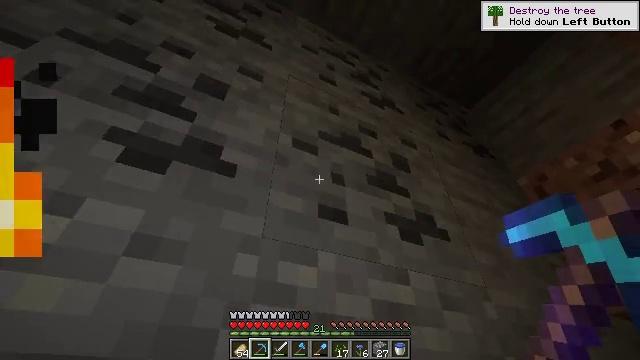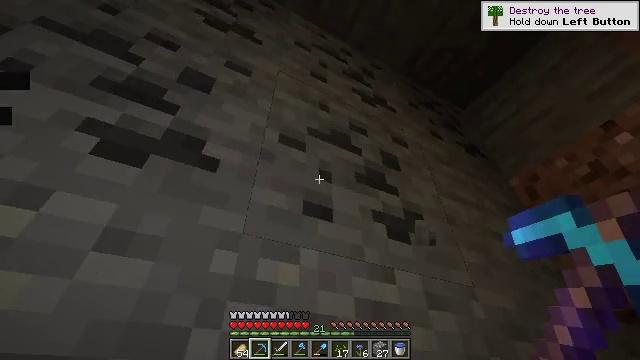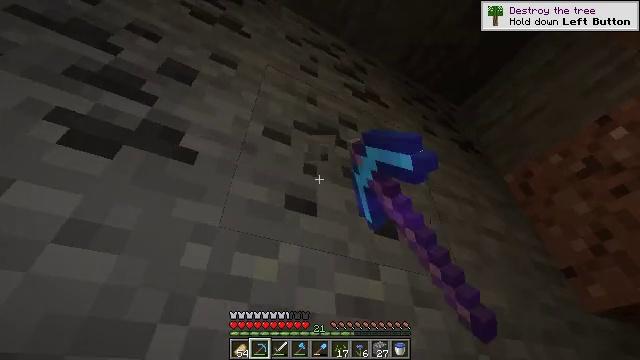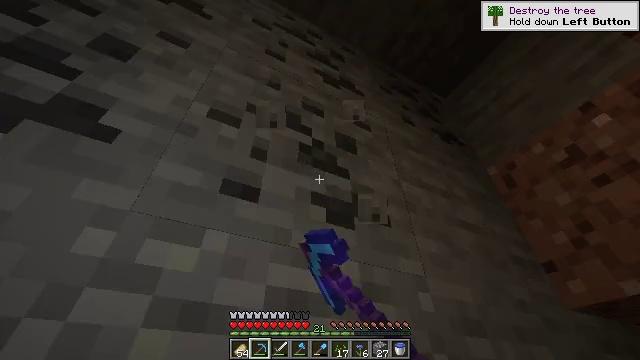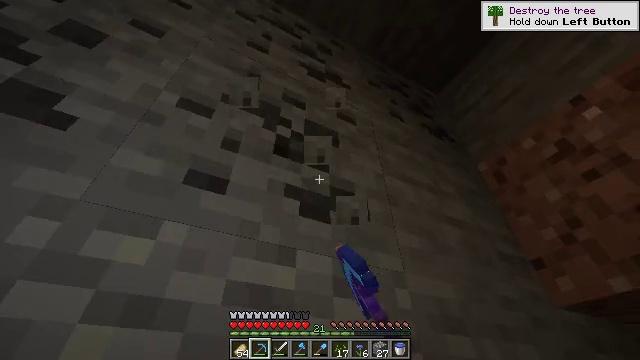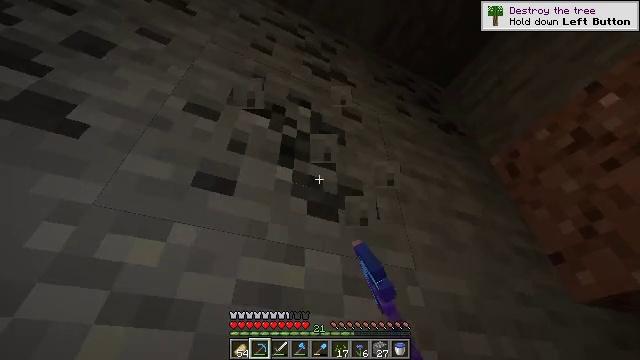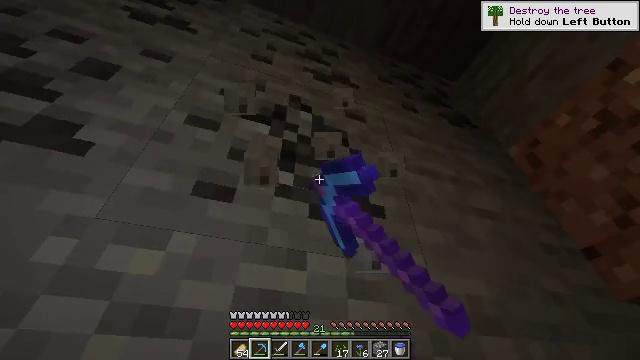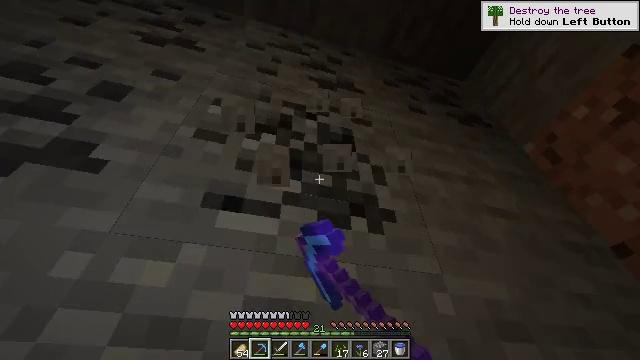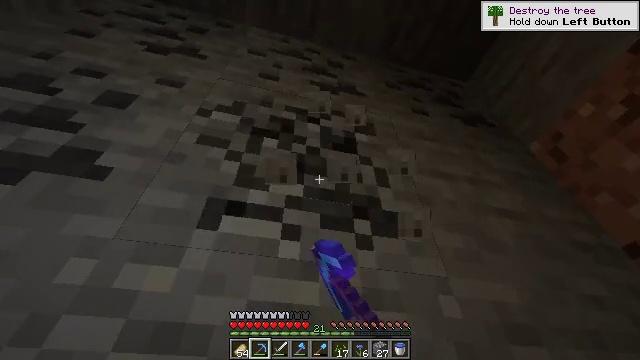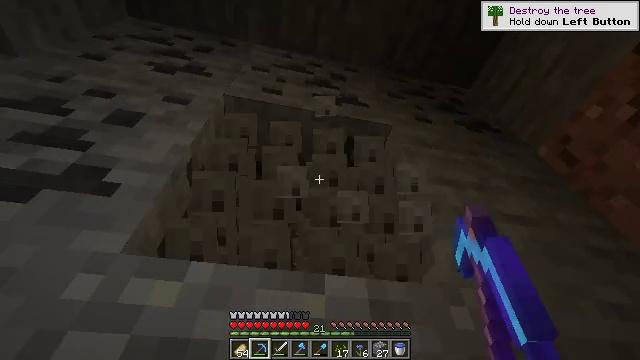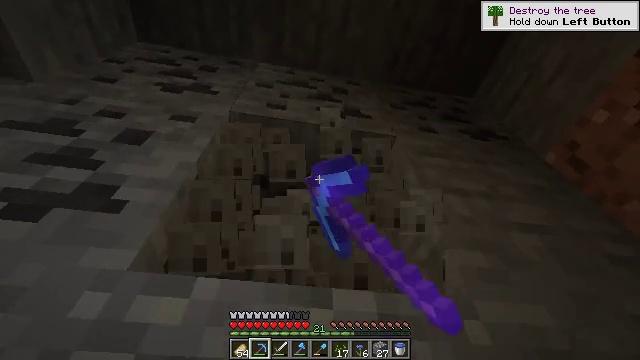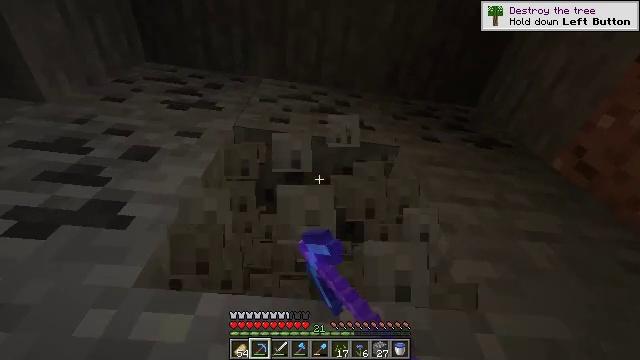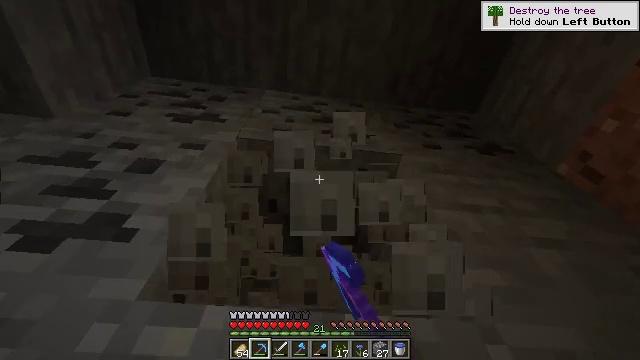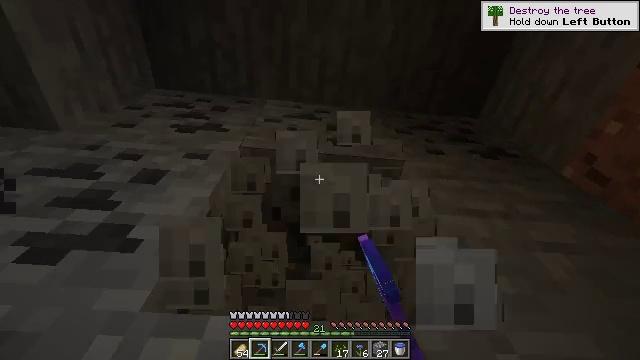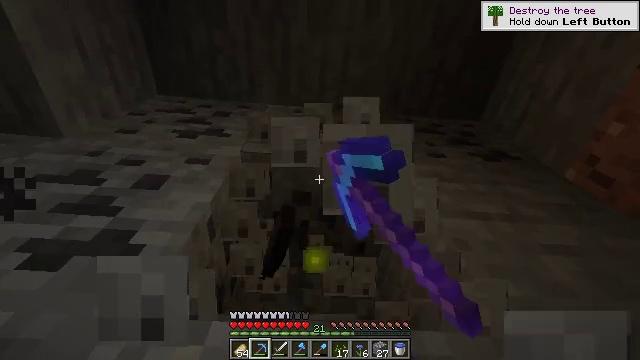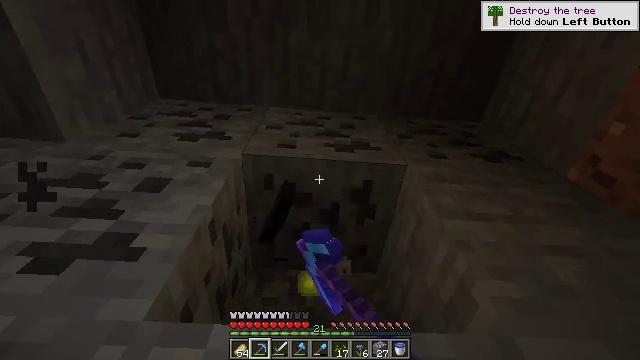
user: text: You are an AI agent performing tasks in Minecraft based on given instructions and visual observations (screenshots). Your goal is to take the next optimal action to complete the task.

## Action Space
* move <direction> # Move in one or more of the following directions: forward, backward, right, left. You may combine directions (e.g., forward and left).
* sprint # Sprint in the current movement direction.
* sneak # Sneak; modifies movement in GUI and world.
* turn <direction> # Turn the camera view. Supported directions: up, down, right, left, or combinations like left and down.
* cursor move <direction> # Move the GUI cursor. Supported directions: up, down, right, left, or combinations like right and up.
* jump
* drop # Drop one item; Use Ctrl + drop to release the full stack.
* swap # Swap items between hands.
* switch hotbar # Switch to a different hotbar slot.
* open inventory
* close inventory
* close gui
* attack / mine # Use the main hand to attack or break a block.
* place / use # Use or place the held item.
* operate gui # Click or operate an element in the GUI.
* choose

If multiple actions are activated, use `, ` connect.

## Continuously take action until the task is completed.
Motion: motion action
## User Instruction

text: Break the coal ore to collect coal.
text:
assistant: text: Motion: move right, attack / mine
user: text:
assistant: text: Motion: move right, attack / mine
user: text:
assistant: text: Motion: move right, attack / mine
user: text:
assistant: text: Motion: attack / mine
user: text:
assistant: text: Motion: turn left, attack / mine
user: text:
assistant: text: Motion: turn left and up, attack / mine
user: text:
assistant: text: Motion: turn left and up, attack / mine
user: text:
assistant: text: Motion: turn left, attack / mine
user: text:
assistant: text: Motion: turn left and up, attack / mine
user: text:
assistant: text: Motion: turn left and up, attack / mine
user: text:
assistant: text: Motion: turn left and up, attack / mine
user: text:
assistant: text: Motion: turn left and up, attack / mine
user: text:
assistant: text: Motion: turn left and up, attack / mine
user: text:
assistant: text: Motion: attack / mine
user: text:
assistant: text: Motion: attack / mine
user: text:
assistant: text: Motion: attack / mine
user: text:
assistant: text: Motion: attack / mine
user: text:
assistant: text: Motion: attack / mine
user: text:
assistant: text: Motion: attack / mine
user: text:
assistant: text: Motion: attack / mine
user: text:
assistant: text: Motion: attack / mine
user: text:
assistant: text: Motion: attack / mine
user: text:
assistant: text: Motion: turn left and down, attack / mine
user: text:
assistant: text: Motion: turn left and down, attack / mine
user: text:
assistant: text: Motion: turn left and down, attack / mine
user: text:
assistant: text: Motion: turn left and down, attack / mine
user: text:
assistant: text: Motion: turn left and down, attack / mine
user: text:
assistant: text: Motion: turn left and down, attack / mine
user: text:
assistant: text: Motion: turn left and down, attack / mine
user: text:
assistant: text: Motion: attack / mine